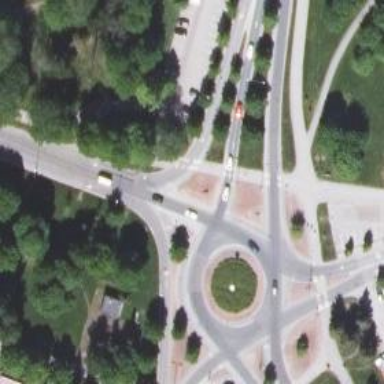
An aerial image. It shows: Marked road crossing.